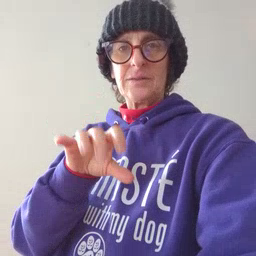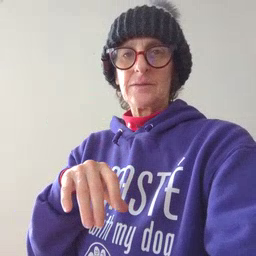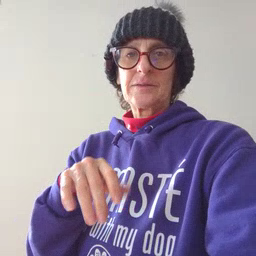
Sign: hot